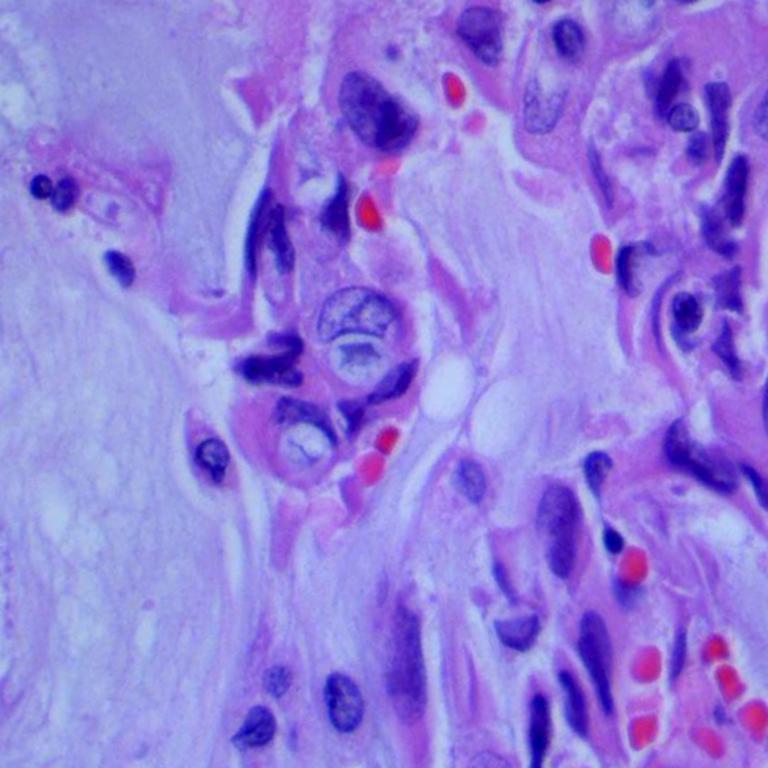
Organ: lung
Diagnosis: adenocarcinomas